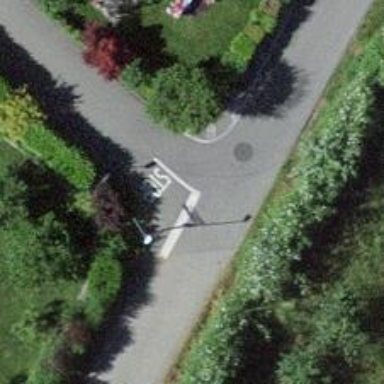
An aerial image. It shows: Road with stop sign.